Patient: sex F, age 26
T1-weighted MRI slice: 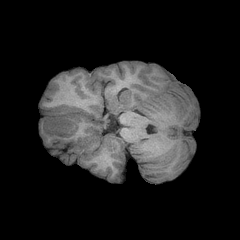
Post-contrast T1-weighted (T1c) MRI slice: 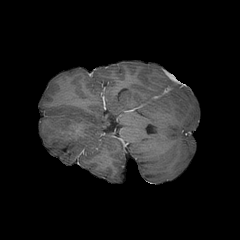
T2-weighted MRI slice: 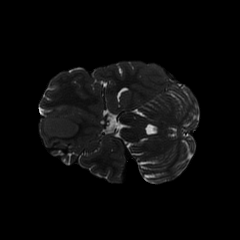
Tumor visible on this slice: yes
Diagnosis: Glioblastoma, IDH-wildtype
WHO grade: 4